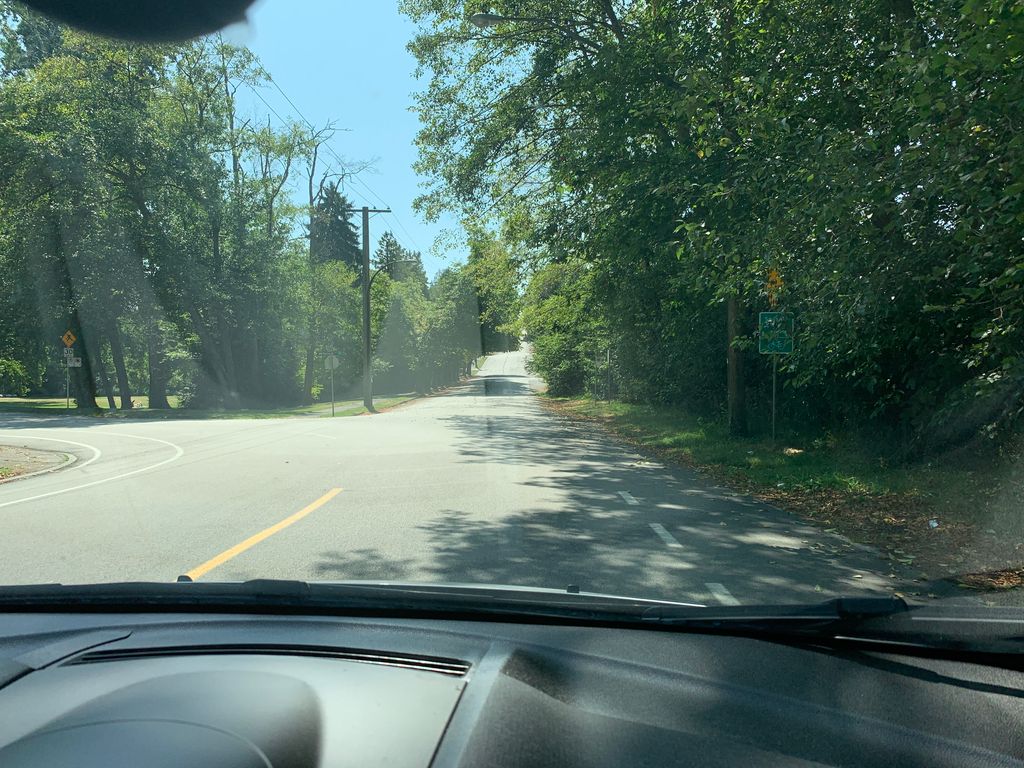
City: vancouver